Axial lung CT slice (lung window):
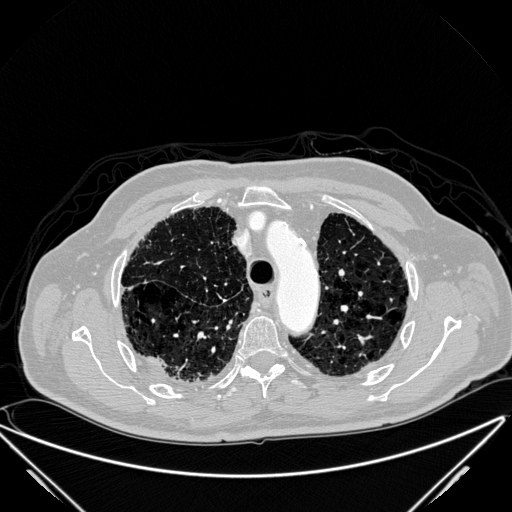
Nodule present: no